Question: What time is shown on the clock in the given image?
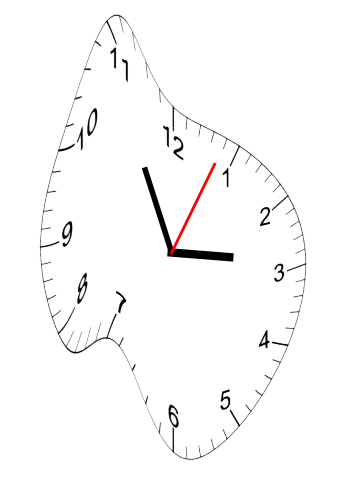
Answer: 02:55:04